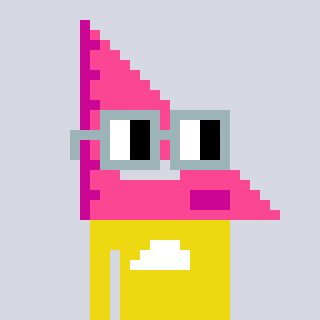
a pixel art character with square dark gray glasses, a squadron ruler-shaped head and a yellow-colored body on a cool background